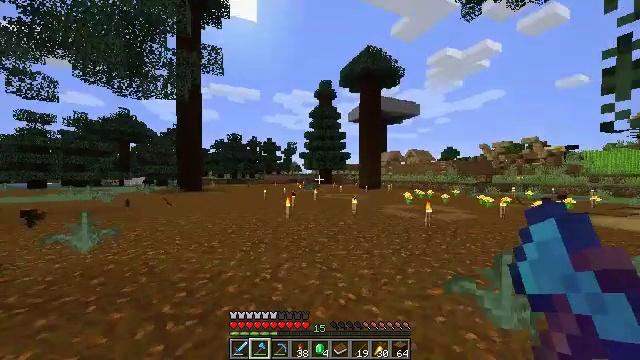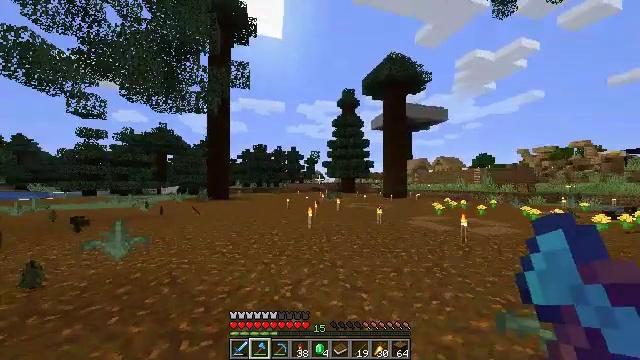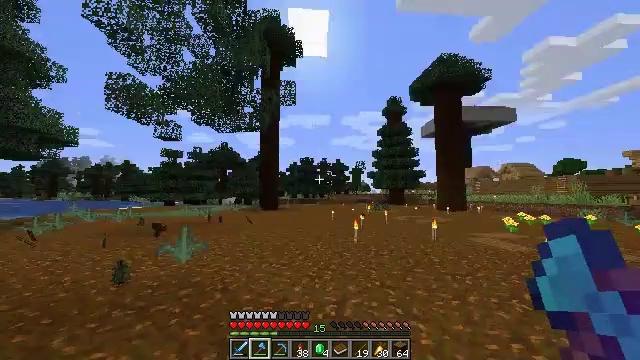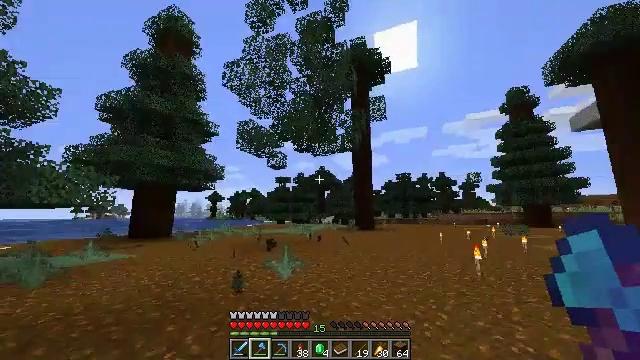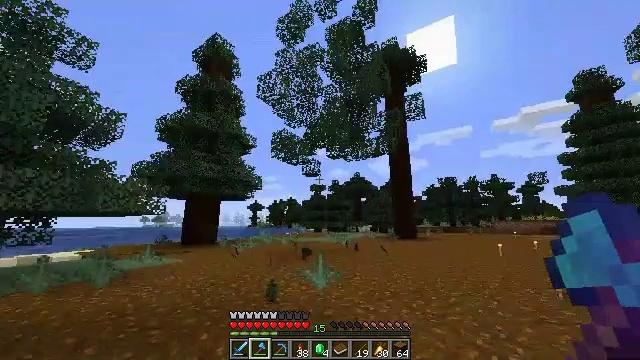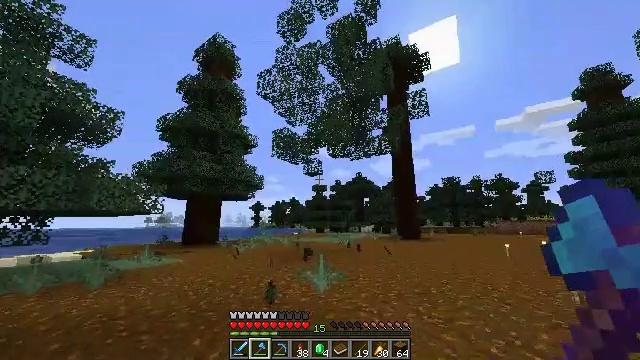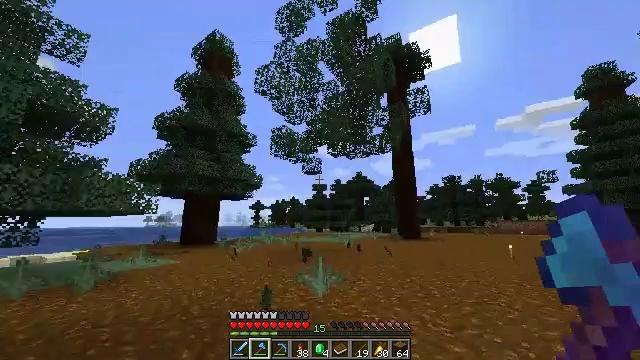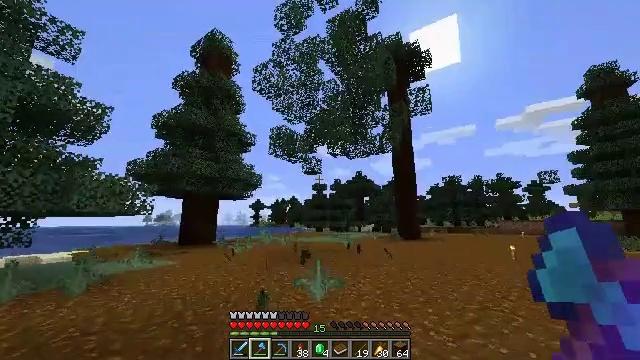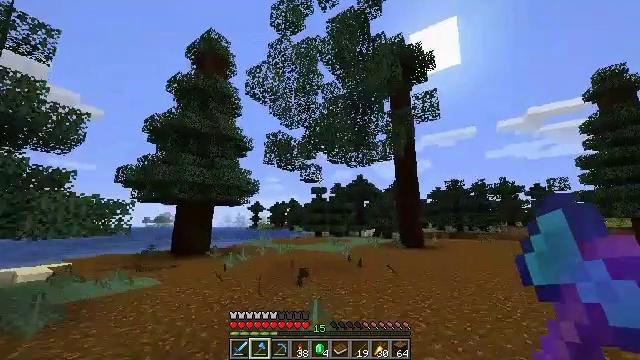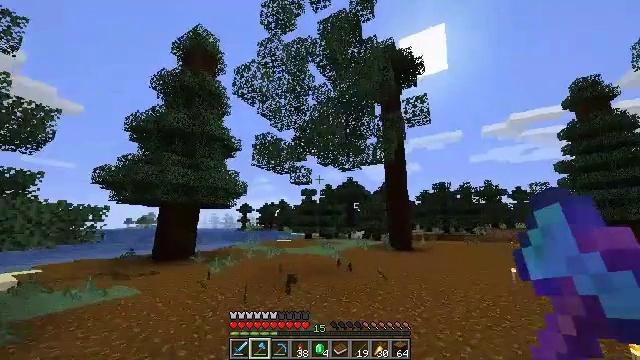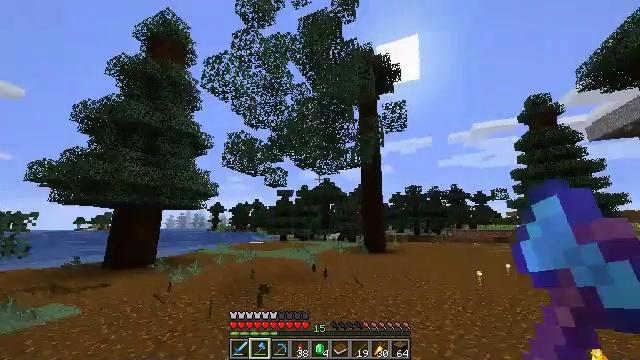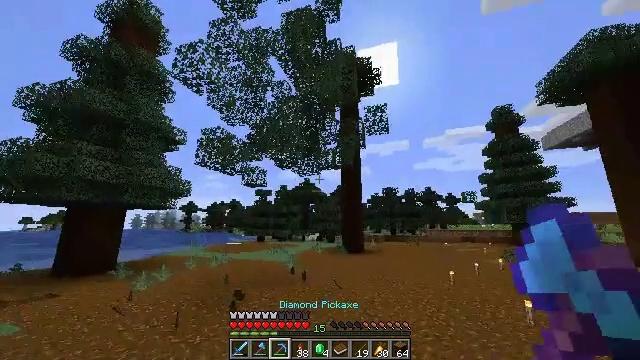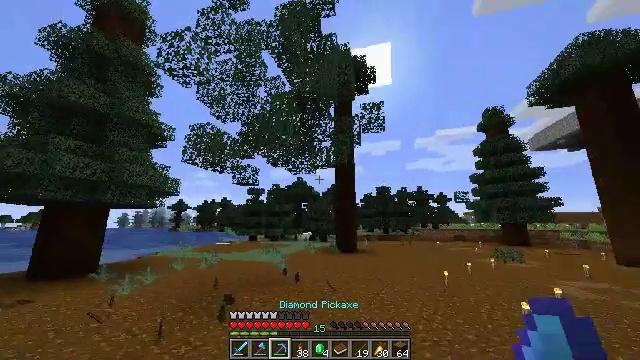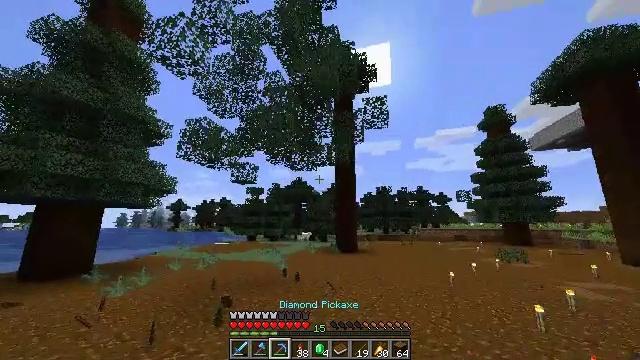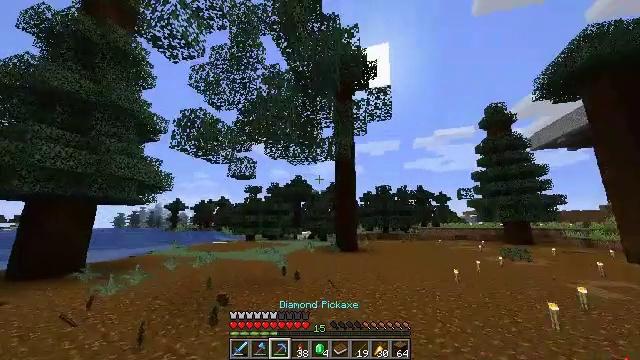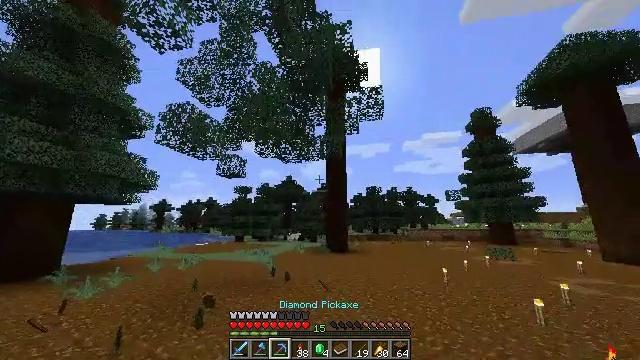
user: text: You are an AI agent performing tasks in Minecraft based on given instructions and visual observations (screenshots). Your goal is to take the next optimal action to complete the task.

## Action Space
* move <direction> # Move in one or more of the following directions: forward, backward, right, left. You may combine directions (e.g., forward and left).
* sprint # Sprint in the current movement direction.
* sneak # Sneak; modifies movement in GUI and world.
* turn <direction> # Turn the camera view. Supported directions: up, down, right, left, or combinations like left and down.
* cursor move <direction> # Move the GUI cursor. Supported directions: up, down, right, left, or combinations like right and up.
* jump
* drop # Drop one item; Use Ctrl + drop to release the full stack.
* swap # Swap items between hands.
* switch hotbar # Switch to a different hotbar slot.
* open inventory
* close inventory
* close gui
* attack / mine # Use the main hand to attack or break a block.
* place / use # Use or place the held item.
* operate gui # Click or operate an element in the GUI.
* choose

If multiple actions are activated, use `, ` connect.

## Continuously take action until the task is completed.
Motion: motion action
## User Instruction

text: Gather spruce leaves to collect foliage.
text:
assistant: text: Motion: move forward, sprint, turn left and up
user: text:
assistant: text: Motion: move forward, sprint, turn left and up
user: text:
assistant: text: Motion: move forward, sprint, turn left and up
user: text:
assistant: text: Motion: move forward, sprint, turn left and up
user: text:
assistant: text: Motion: move forward, sprint
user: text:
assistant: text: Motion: move forward, sprint
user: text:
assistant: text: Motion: move forward, sprint, jump
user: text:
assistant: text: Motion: move forward, sprint, jump
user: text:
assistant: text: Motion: move forward, sprint, turn right, jump
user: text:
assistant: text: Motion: move forward, sprint, turn right, jump
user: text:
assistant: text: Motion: move forward, sprint, turn right, jump
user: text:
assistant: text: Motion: move forward, sprint, turn right, jump
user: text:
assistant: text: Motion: move forward, sprint, jump
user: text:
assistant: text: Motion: move forward, sprint, jump
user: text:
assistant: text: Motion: move forward, sprint, turn right, jump
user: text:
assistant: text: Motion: move forward, sprint, turn right, jump
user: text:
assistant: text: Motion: move forward, sprint, turn right, jump
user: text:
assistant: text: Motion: move forward, sprint, turn right, jump
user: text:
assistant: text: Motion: move forward, sprint, turn right, jump
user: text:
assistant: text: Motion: move forward, sprint, turn right, jump
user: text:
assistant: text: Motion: move forward, sprint, turn right, jump
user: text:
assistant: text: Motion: move forward, sprint, turn right, jump
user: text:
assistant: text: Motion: move forward, sprint, turn right and down, jump
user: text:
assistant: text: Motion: move forward, sprint, jump
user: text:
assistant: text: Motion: move forward, sprint, jump
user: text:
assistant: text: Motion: move forward, sprint, jump
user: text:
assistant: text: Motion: move forward, sprint, jump
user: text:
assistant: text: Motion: move forward, sprint, jump
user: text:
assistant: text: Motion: move forward, sprint, jump
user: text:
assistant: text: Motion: move forward, sprint, turn left and down, jump